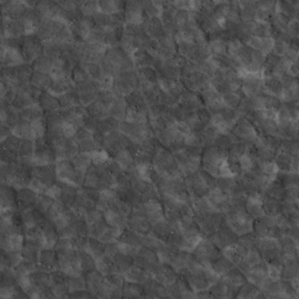
Label: non_frost